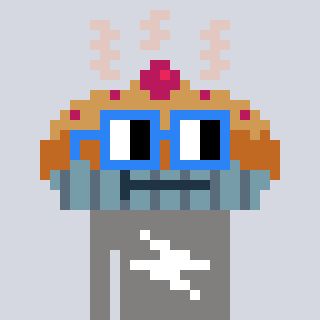
a pixel art character with square blue glasses, a pie-shaped head and a bluegrey-colored body on a cool background